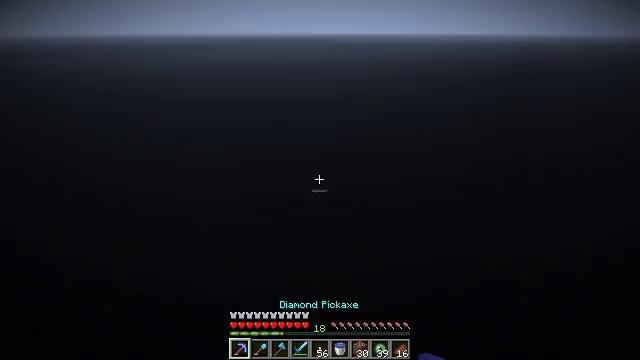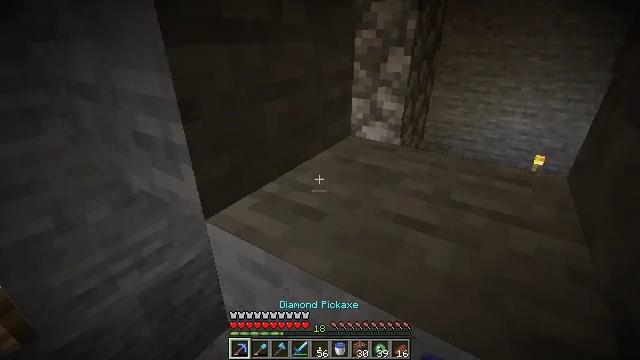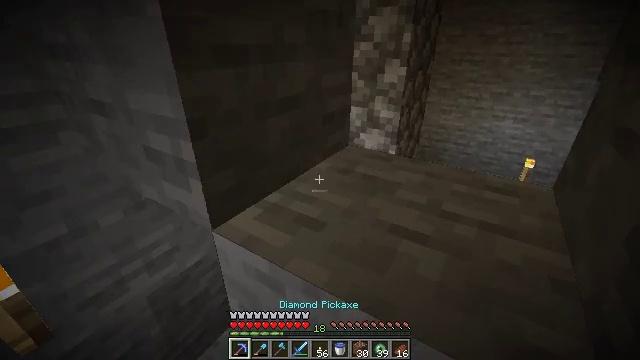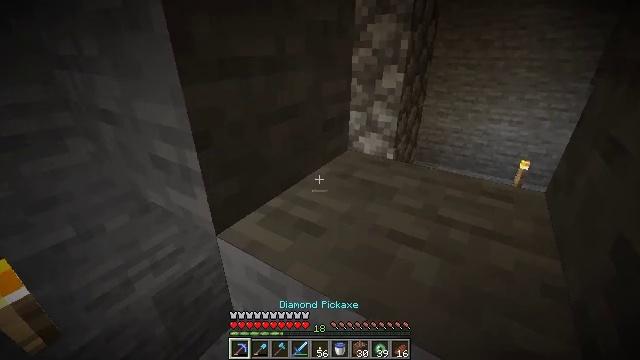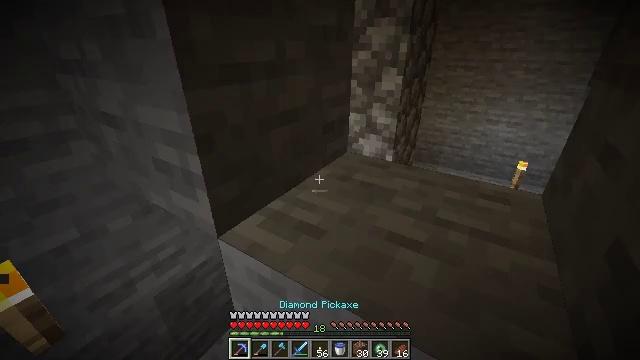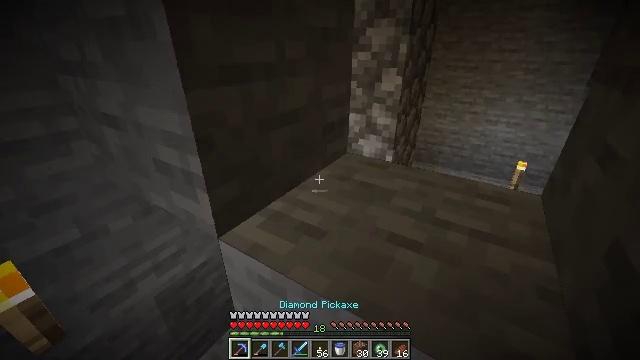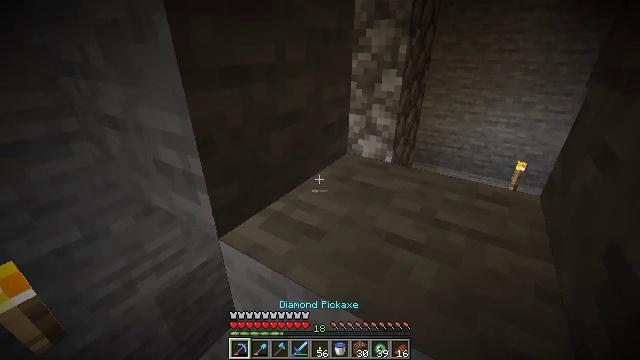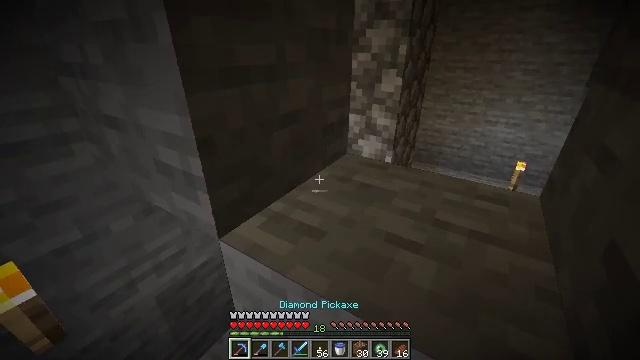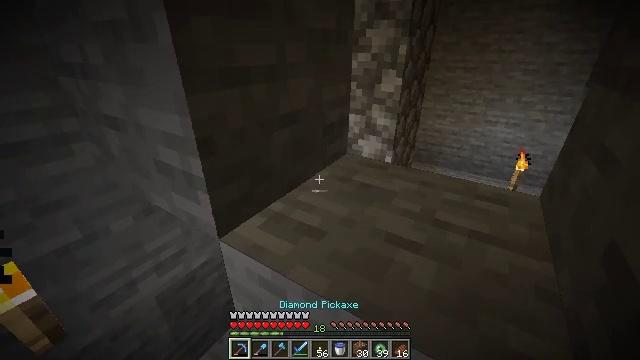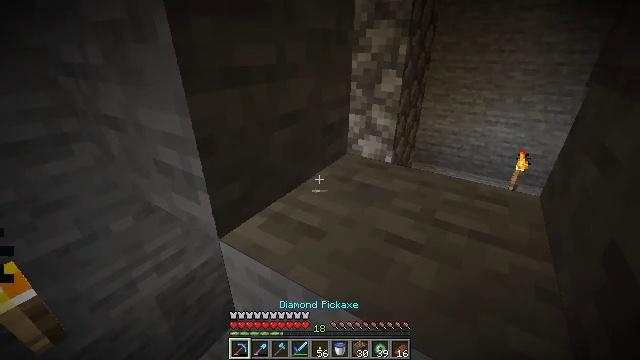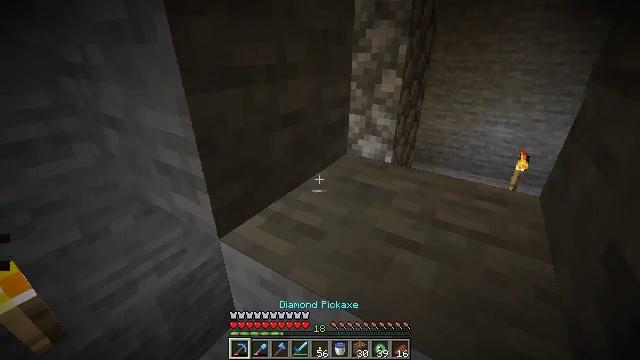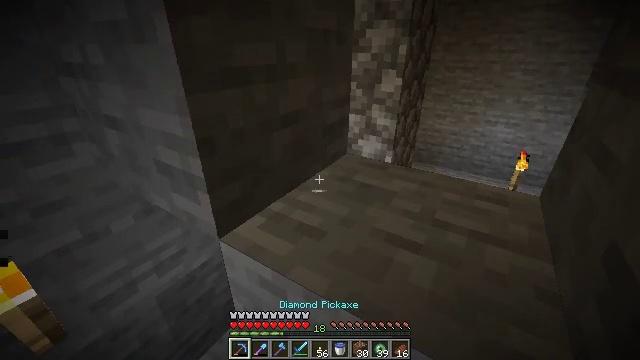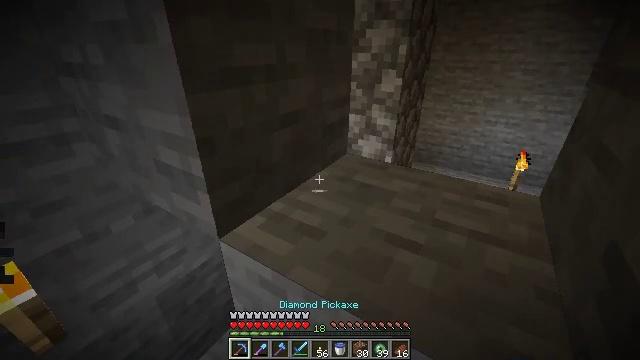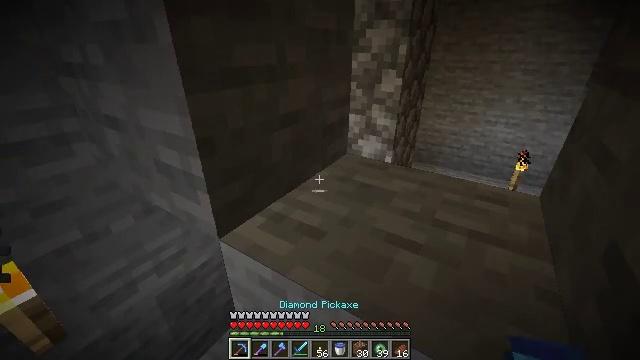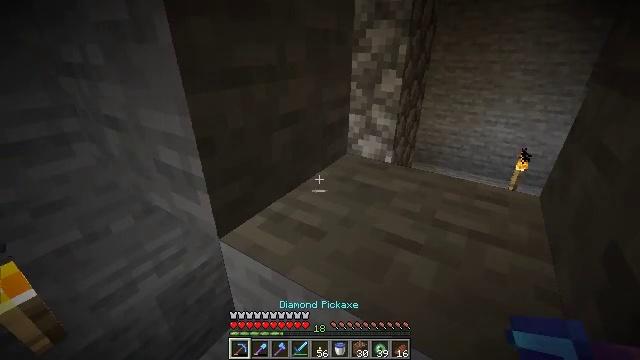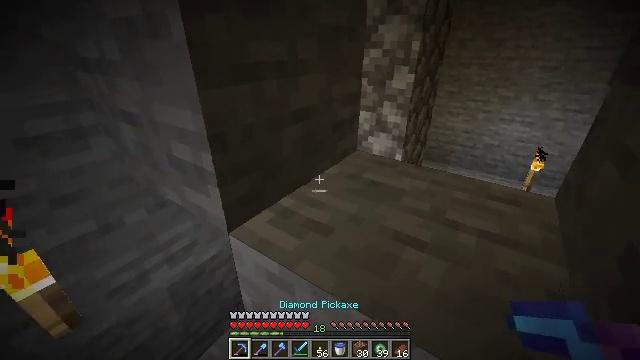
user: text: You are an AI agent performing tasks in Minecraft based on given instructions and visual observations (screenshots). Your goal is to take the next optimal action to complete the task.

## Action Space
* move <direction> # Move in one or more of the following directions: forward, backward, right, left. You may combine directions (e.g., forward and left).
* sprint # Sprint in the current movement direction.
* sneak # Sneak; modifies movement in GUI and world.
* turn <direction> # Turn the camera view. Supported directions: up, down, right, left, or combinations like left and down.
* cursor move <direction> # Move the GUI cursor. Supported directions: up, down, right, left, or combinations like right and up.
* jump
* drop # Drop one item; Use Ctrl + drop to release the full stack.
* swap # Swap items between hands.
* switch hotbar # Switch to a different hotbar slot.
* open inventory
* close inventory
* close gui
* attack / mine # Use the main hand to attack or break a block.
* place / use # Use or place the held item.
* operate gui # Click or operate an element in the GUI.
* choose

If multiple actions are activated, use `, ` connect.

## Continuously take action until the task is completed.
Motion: motion action
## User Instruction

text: Break the iron bars.
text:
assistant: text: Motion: attack / mine
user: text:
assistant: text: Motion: attack / mine
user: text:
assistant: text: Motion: attack / mine
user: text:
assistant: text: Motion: attack / mine
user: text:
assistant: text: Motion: attack / mine
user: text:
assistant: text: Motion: attack / mine
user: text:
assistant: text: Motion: attack / mine
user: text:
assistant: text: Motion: attack / mine
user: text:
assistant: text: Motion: attack / mine
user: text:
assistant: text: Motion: attack / mine
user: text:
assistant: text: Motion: attack / mine
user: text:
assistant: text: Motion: attack / mine
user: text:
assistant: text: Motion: attack / mine
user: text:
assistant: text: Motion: attack / mine
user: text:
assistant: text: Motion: turn left, attack / mine
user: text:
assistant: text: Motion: turn left and down, attack / mine
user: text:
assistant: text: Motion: turn left and down, attack / mine
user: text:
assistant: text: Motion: turn left and down, attack / mine
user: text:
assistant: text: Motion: turn left and down, attack / mine
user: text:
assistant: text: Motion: turn right and down, attack / mine
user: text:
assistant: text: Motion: move left, turn right and up, attack / mine
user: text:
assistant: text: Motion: move left, turn right, attack / mine
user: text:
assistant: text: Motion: move left, turn right, attack / mine
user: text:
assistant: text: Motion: attack / mine
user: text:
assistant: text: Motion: turn right and up, attack / mine
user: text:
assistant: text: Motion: attack / mine
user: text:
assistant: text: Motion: turn left, attack / mine
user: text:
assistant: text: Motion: turn left and down, attack / mine
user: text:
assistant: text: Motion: attack / mine
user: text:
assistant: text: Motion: attack / mine